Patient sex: F
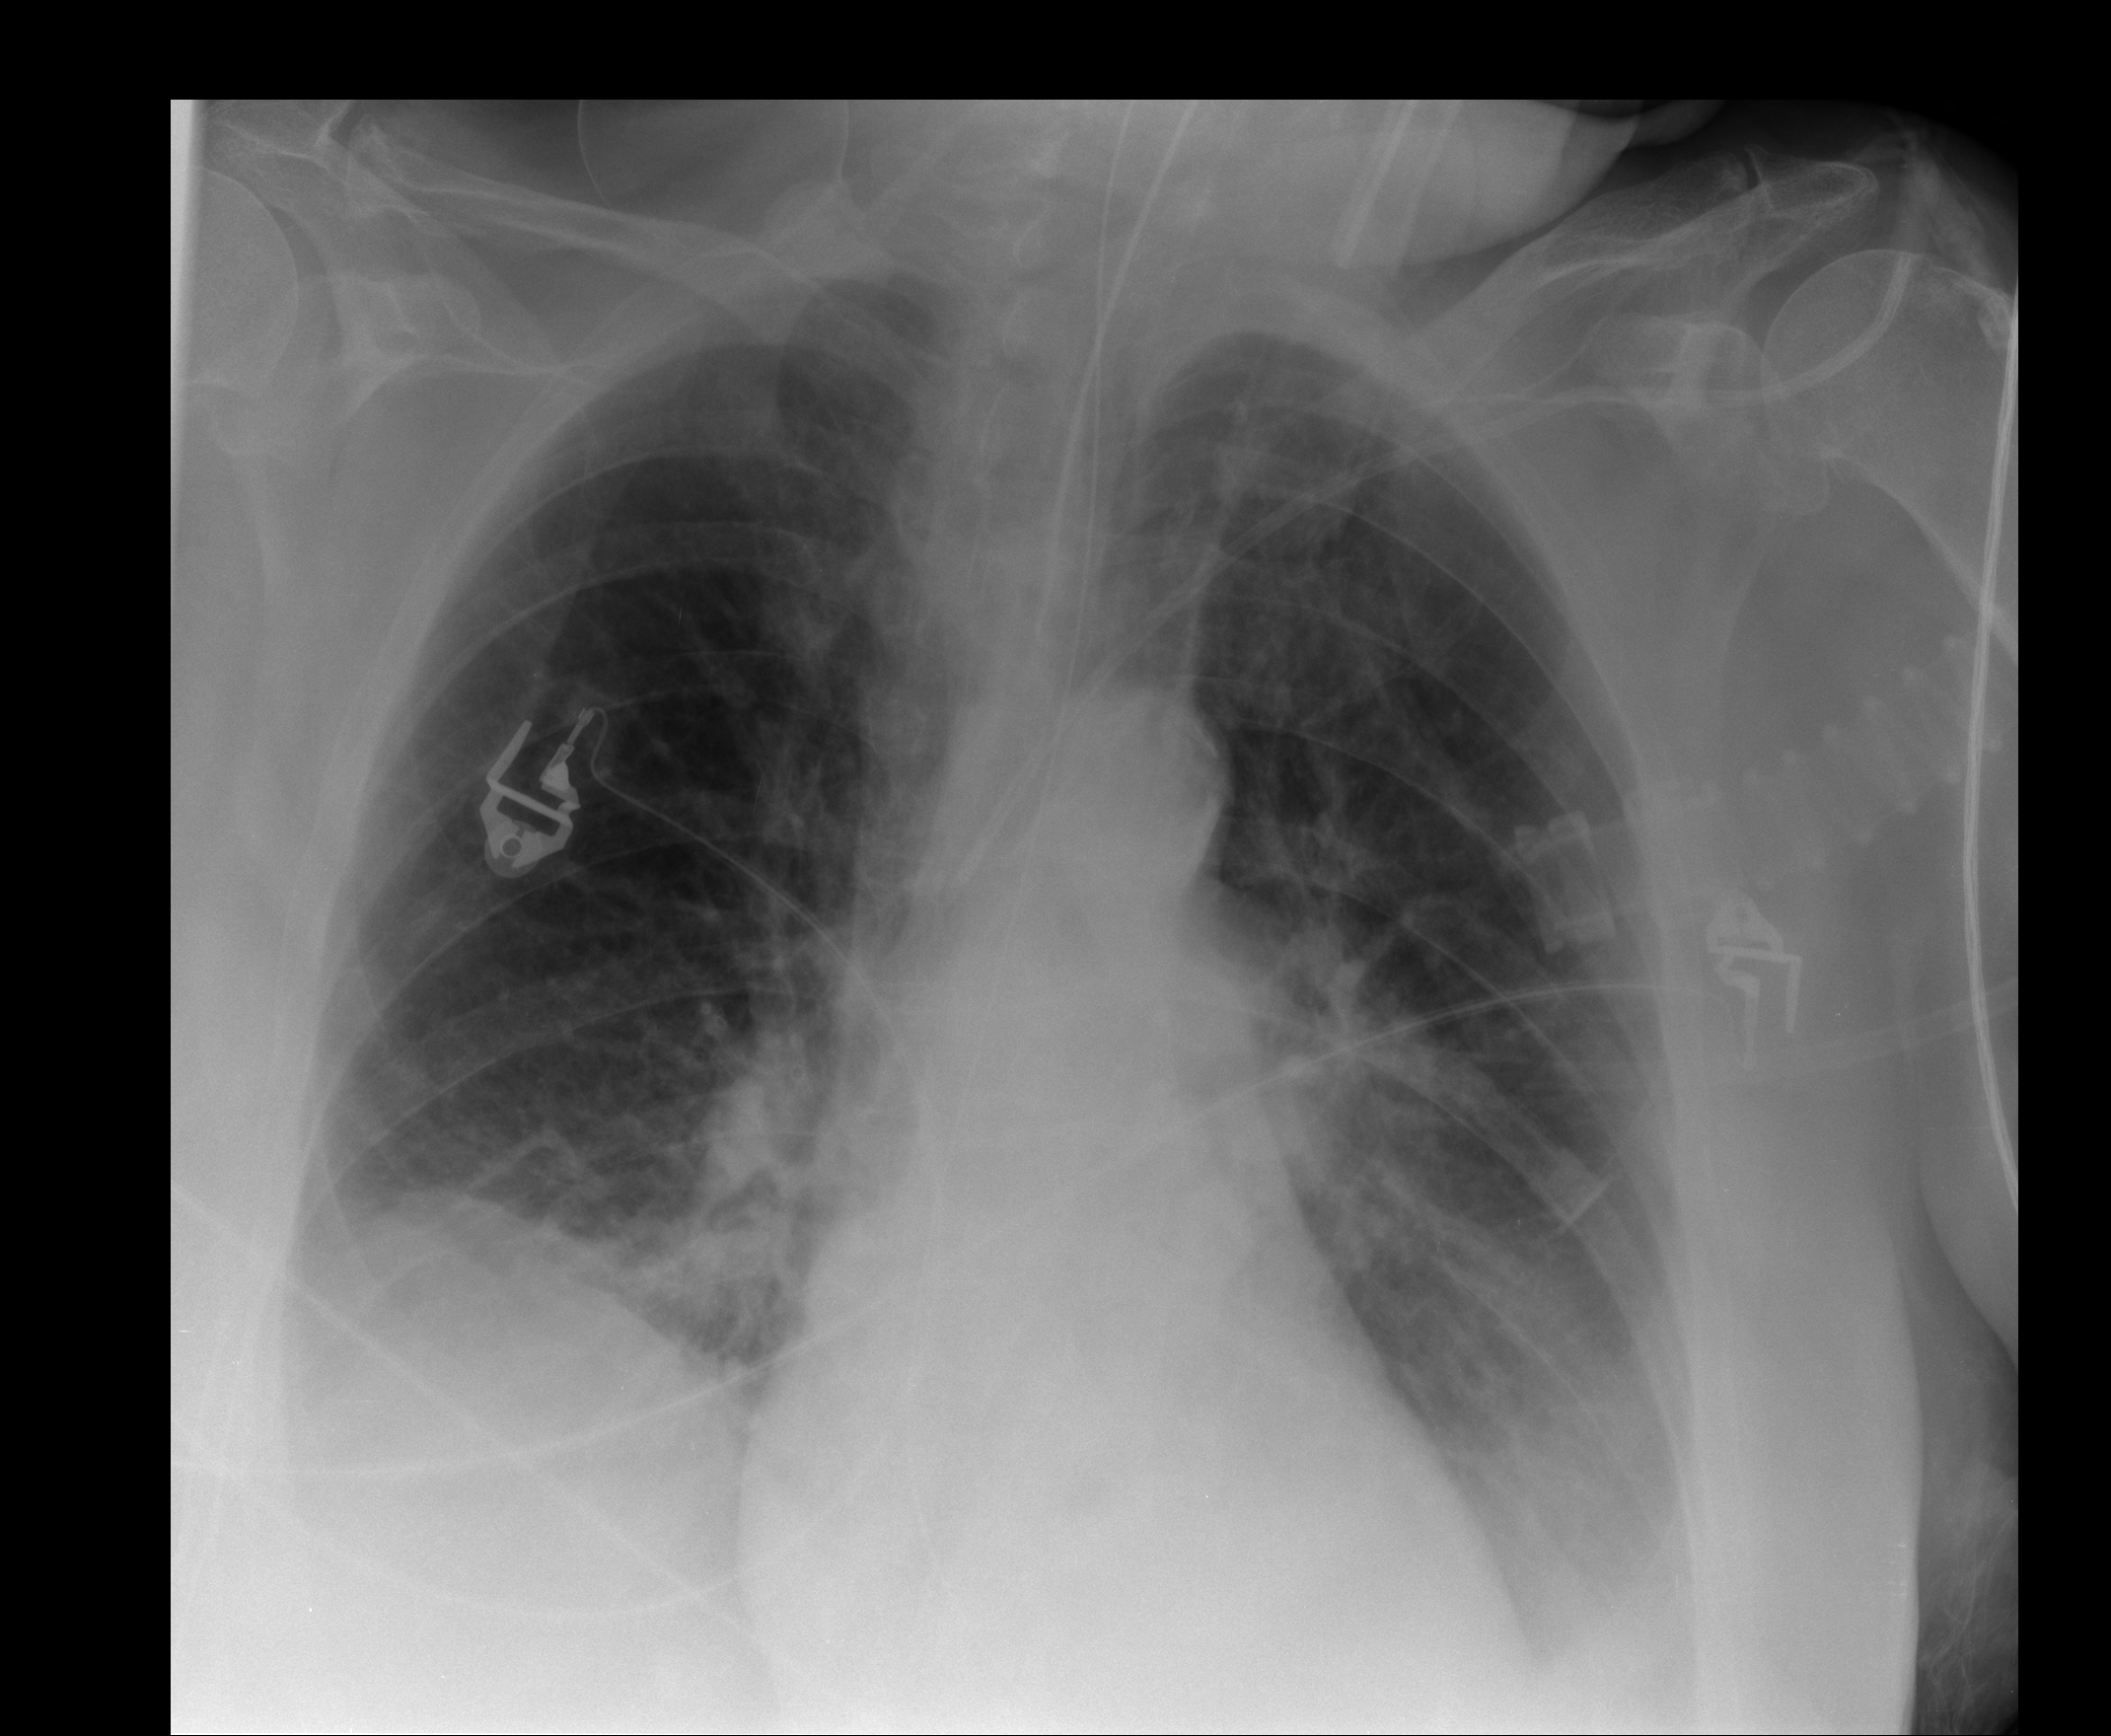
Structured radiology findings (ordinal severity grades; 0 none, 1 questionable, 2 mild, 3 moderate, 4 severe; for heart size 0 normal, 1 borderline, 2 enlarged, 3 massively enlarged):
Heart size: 0
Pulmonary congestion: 2
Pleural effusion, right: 1
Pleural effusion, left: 2
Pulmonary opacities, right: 0
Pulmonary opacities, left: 0
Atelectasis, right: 2
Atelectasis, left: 2